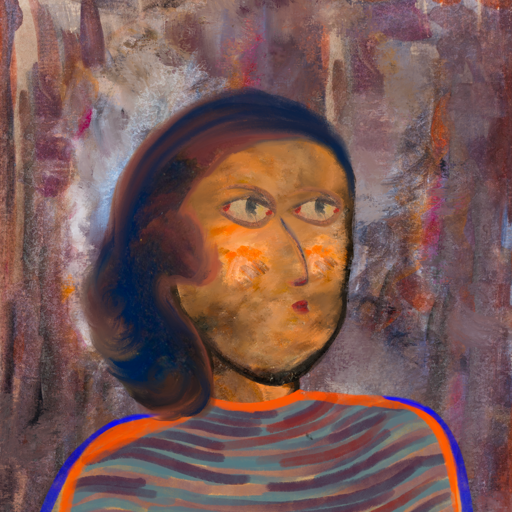
Background: Hypocrite, Head And Neck Side: Gypsy_Queen, Face Side: GypsyMother, Bust: Experience, Hair Side: Mother_And_Son_Son, Head Accessory: Blank, Second Necklace: Blank, Necklace: Blank, Baby: Blank